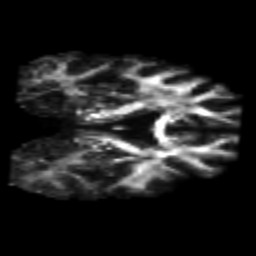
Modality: FA
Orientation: coronal
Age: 33
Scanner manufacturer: philips
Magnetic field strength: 3 T
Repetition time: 7.766 s
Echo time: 0.1224 s